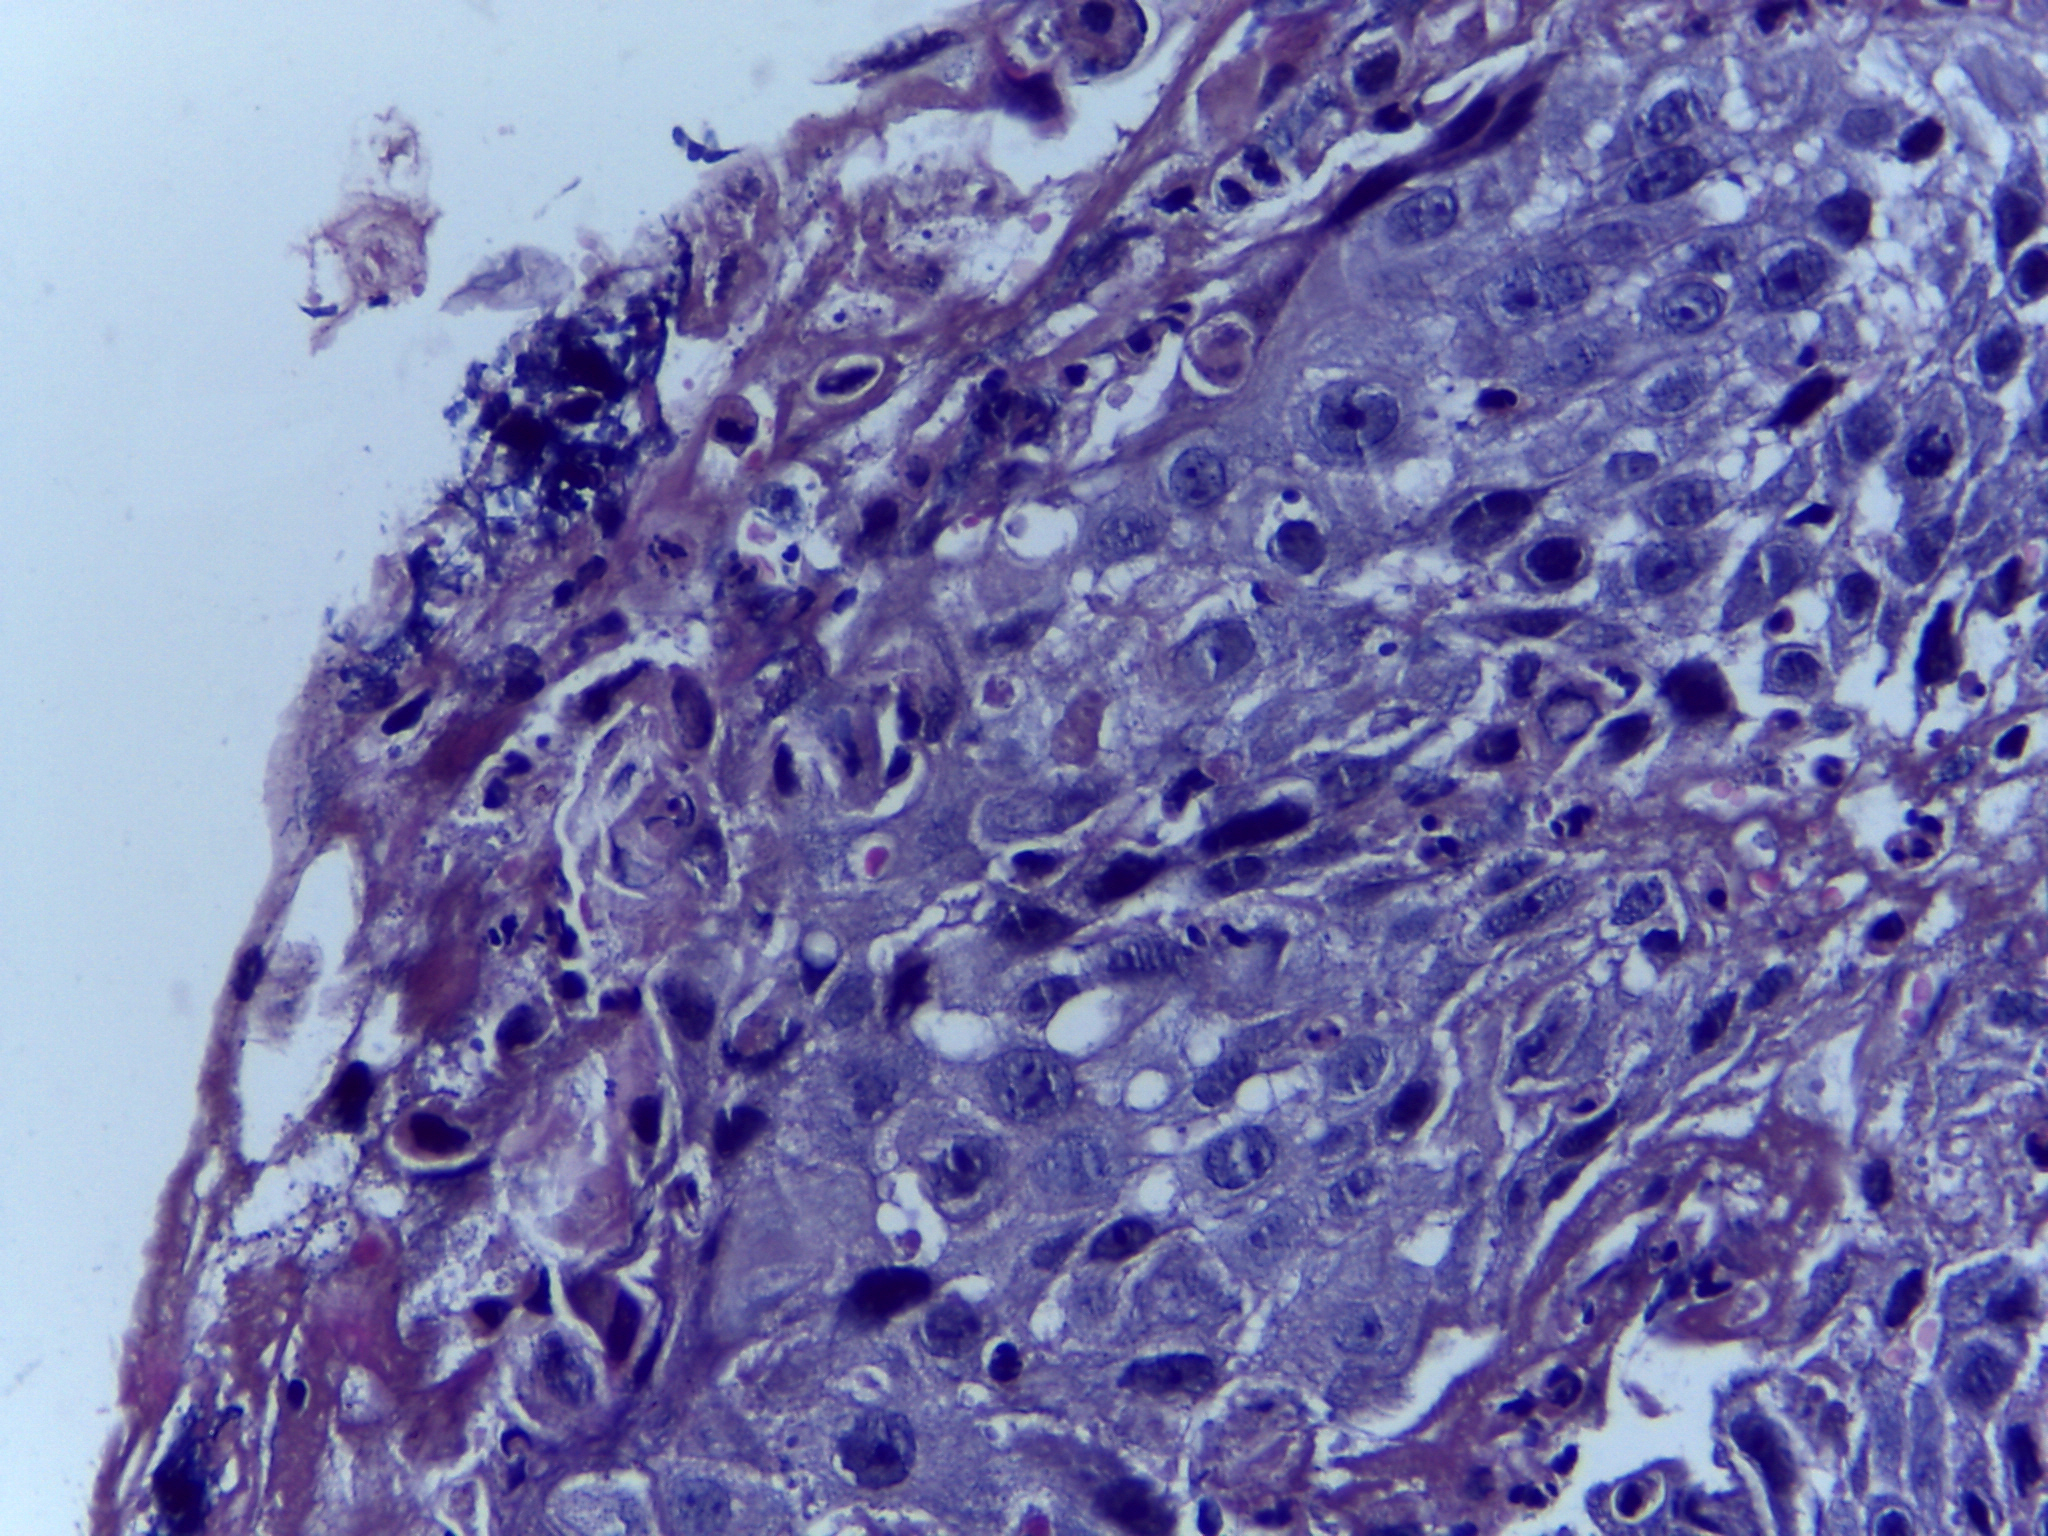
Diagnosis: OSCC